Interaction volume radius: 5 \u00c5
Interaction volume height: 15 \u00c5
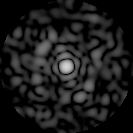
Disorder parameter: 0.8091